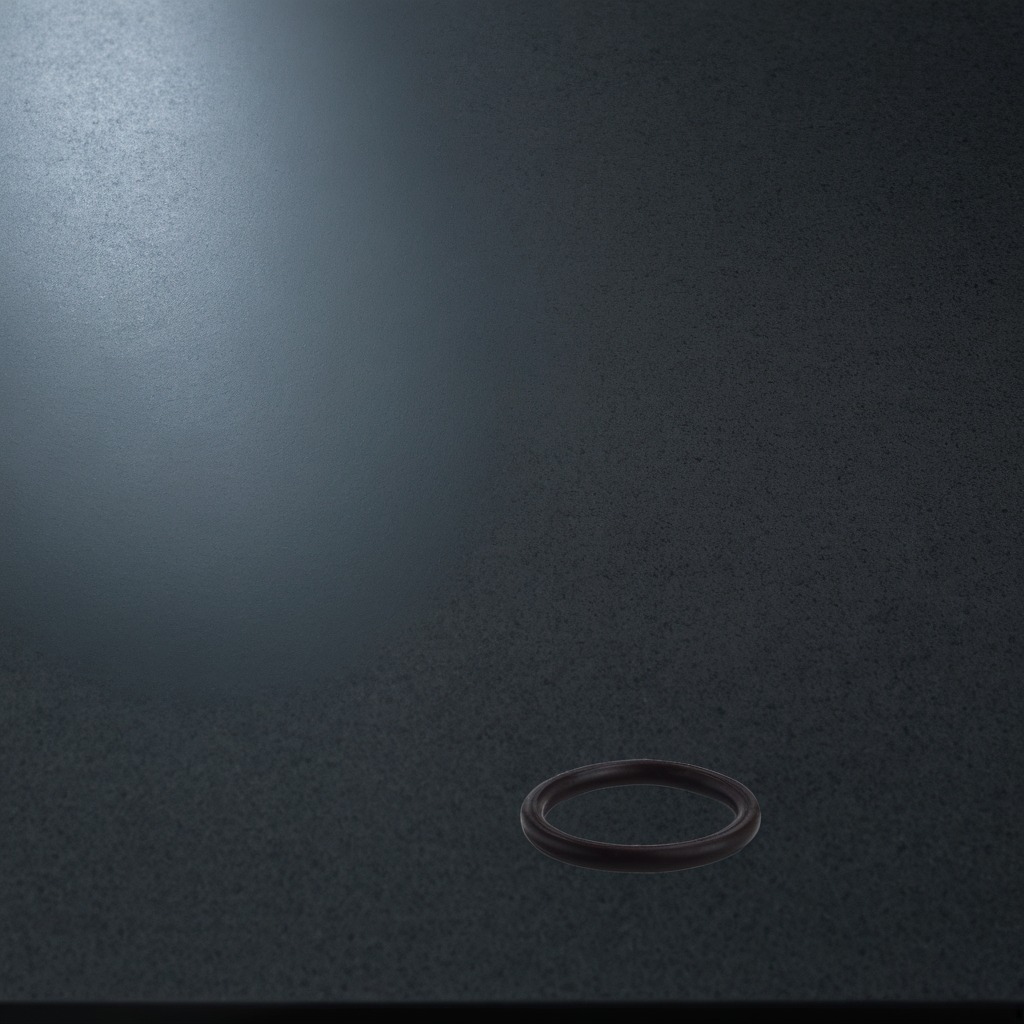
A rubber O-ring is lying on the clean granite table inside a workshop at night.